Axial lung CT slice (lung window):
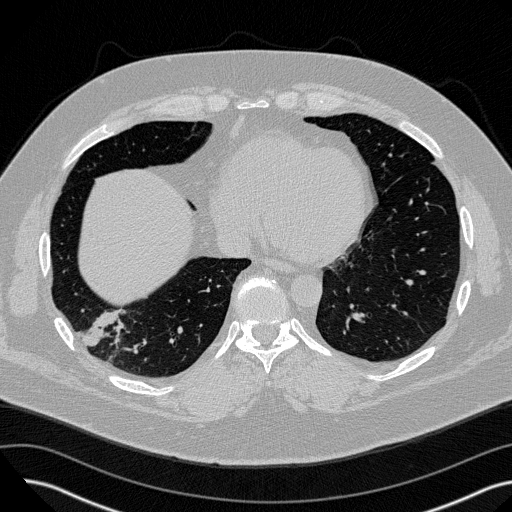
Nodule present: no